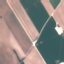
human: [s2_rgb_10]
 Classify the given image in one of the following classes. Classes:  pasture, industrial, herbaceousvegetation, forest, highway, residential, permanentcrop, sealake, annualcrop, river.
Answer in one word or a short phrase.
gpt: AnnualCrop